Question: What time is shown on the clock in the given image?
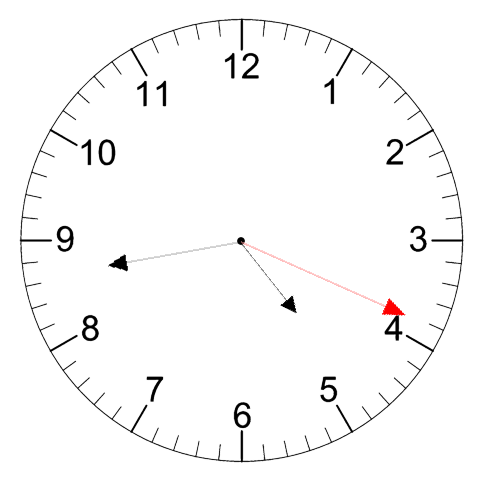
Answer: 04:43:19